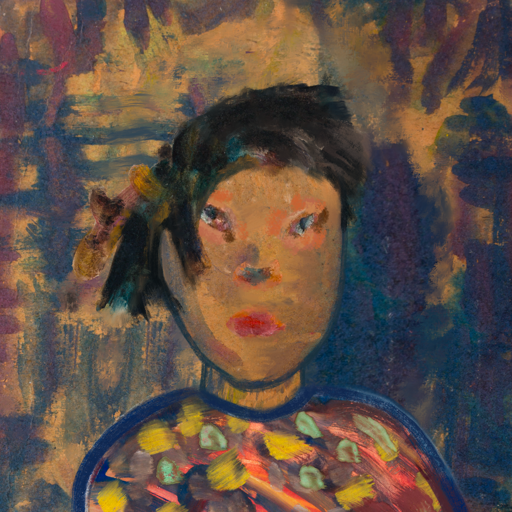
Background: InTheSun, Head And Neck Front: In_The_Sun, Face Front: Boggyland, Bust: Mother_And_Son_Mother, Hair Front: Pipe, Head Accessory: Blank, Second Necklace: Blank, Necklace: Blank, Baby: Blank